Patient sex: M
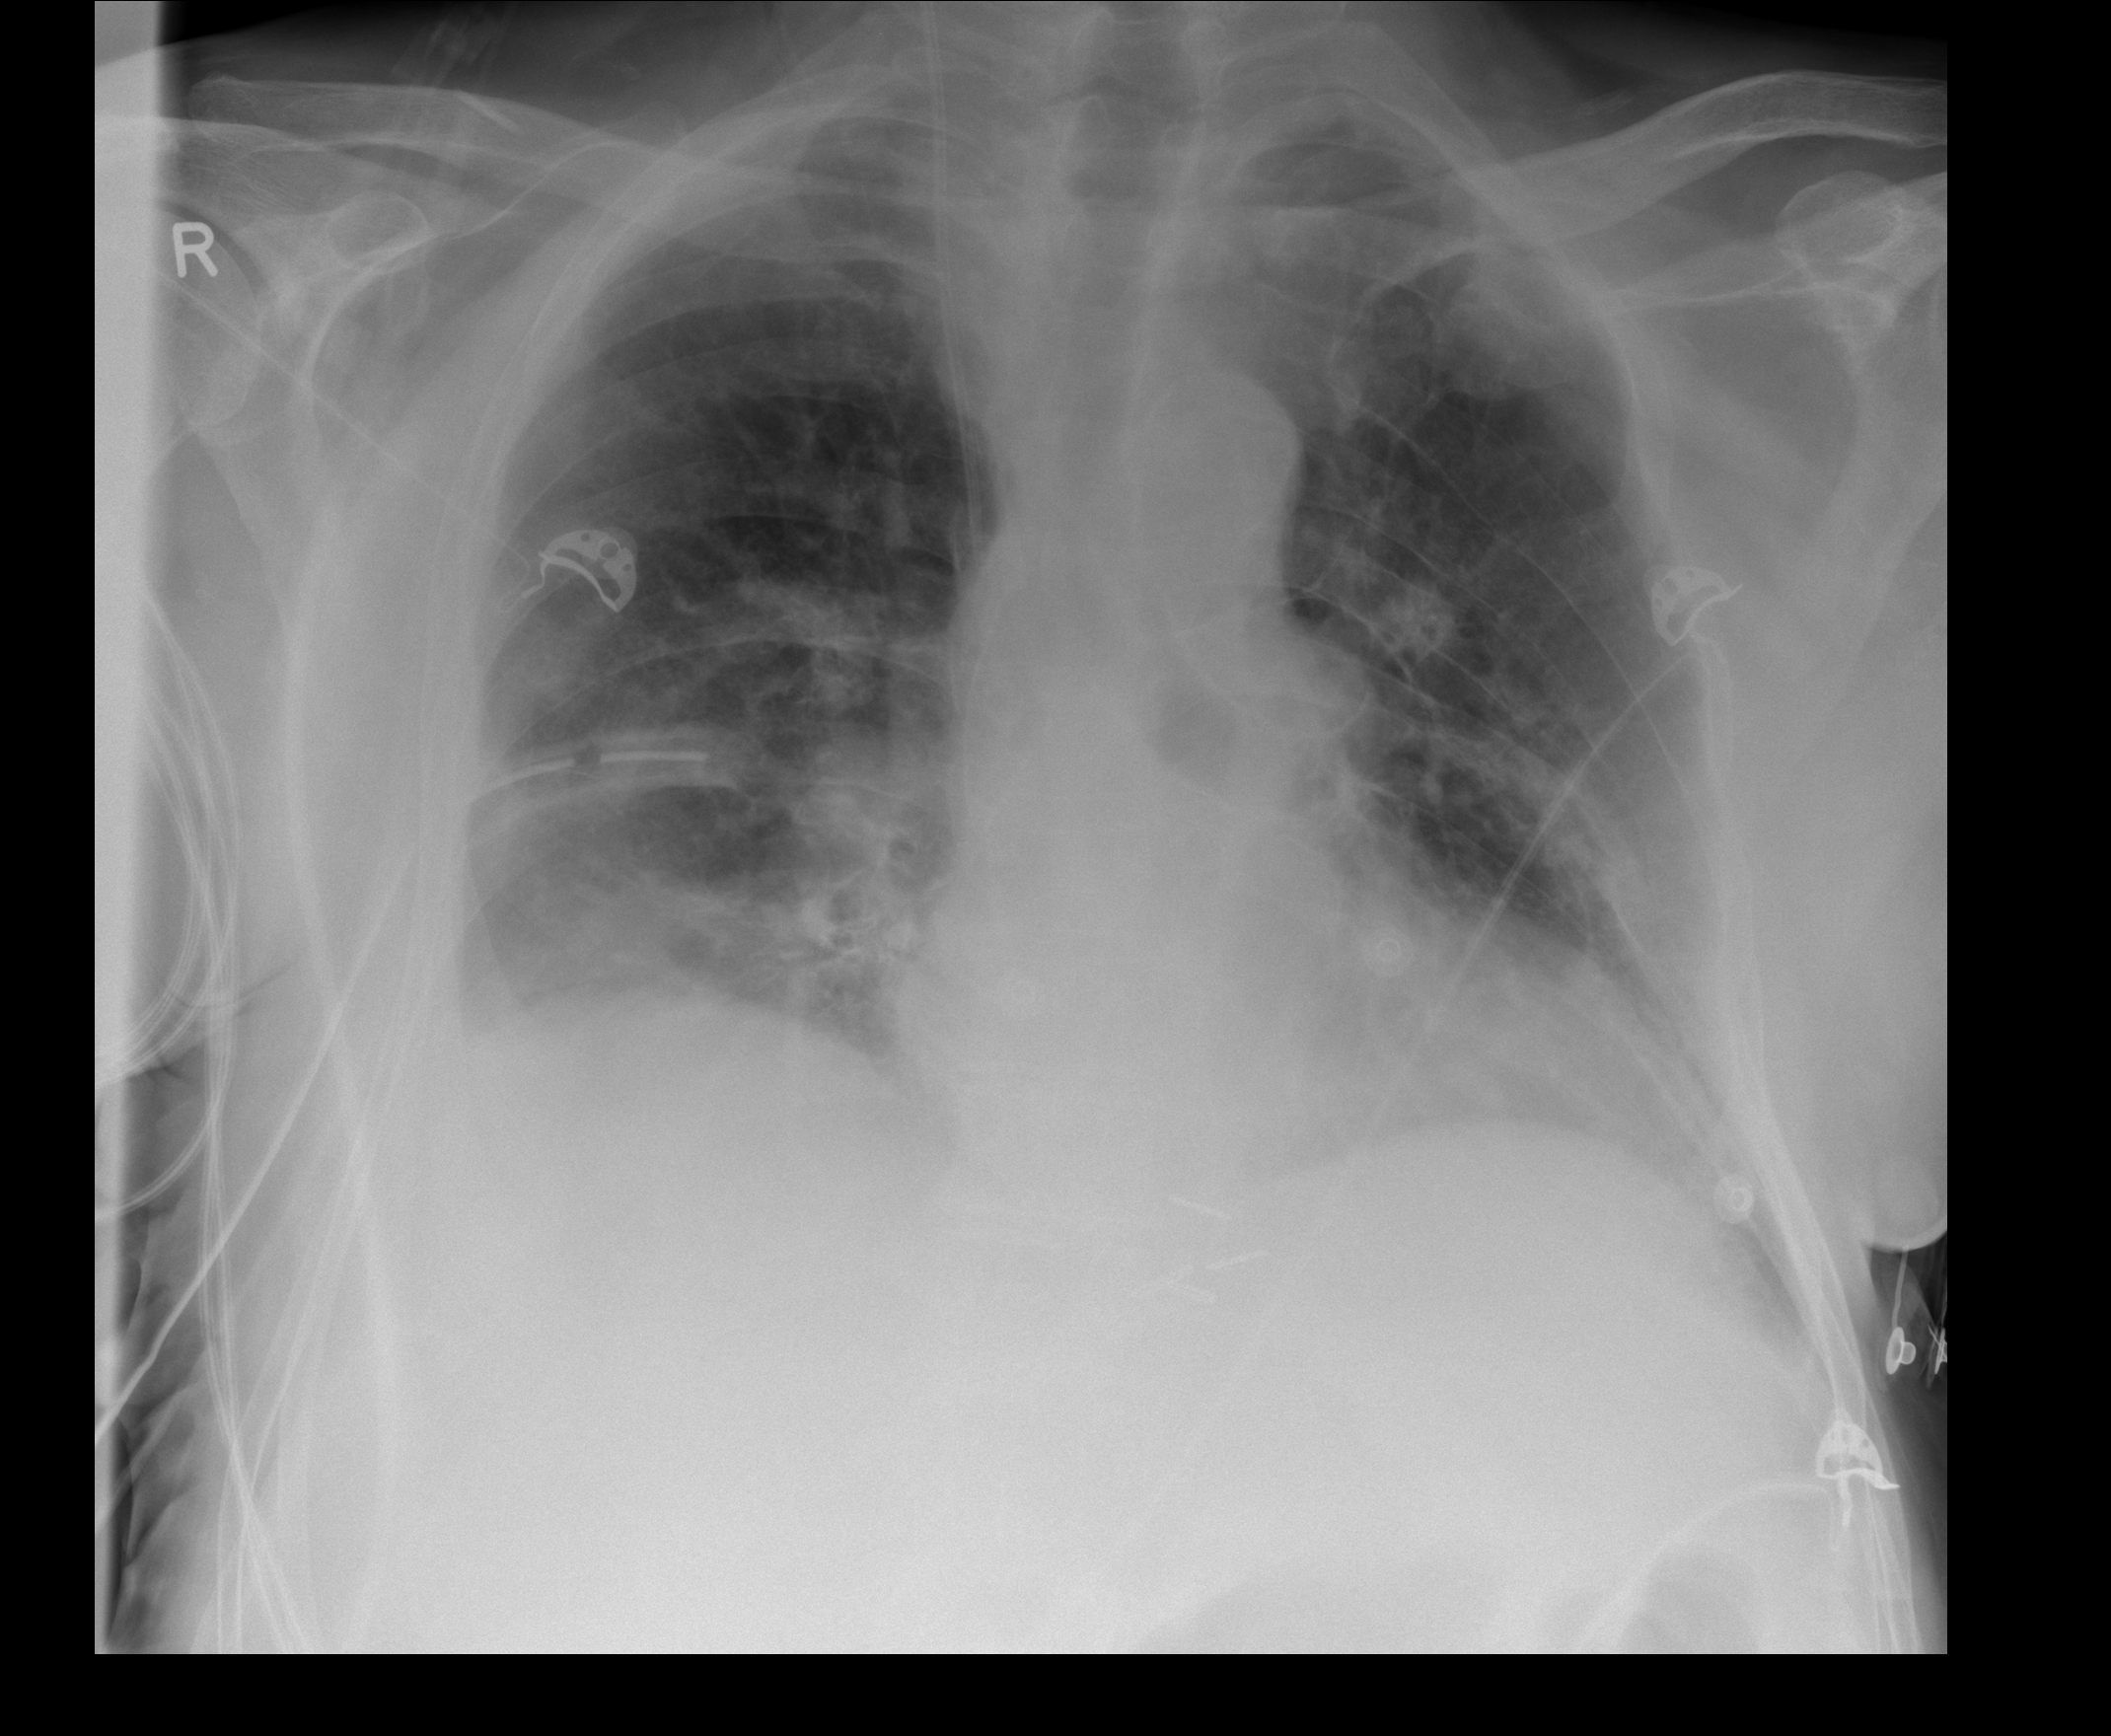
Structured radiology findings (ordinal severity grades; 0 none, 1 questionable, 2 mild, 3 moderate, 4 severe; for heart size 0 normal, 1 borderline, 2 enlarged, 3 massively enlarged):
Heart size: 0
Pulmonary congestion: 0
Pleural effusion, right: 2
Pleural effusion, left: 0
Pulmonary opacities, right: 0
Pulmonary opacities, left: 0
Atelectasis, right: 2
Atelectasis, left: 2